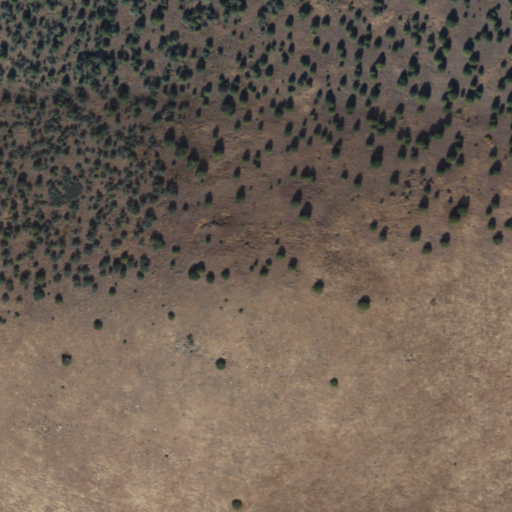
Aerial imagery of mountain in Arizona named Baldy Mountain containing evergreen forest and shrub